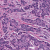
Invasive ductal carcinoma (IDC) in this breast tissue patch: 1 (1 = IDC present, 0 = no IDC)